Question: A hidden Markov model (HMM) is one in which you observe a sequence of observations, but do not know the sequence of states the model went through to generate the observations. Analyses of hidden Markov models seek to recover the sequence of hidden states from the observed data.
I have data with both observations and hidden states (observations are of continuous values) where the hidden states were tagged by an expert. I would like to train a HMM that would be able - based on a (previously unseen) sequence of observations - to recover the corresponding hidden states.
Is there any R package to do that? Studying the existing packages (depmixS4, HMM, seqHMM - for categorical data only) allows you to specify a number of hidden states only.
Example:
'''
data.tagged.by.expert = data.frame(
hidden.state = c("Wake", "REM", "REM", "NonREM1", "NonREM2", "REM", "REM", "Wake"),
sensor1 = c(1,1.2,1.2,1.3,4,2,1.78,0.65),
sensor2 = c(7.2,5.3,5.1,1.2,2.3,7.5,7.8,2.1),
sensor3 = c(0.01,0.02,0.08,0.8,0.03,0.01,0.15,0.45)
)
data.newly.measured = data.frame(
sensor1 = c(2,3,4,5,2,1,2,4,5,8,4,6,1,2,5,3,2,1,4),
sensor2 = c(2.1,2.3,2.2,4.2,4.2,2.2,2.2,5.3,2.4,1.0,2.5,2.4,1.2,8.4,5.2,5.5,5.2,4.3,7.8),
sensor3 = c(0.23,0.25,0.23,0.54,0.36,0.85,0.01,0.52,0.09,0.12,0.85,0.45,0.26,0.08,0.01,0.55,0.67,0.82,0.35)
)
'''
I would like to create a HMM with discrete time whrere random variable represents the hidden state at time ,  {}, and 3 continuous random variables representing the observations at time .
'''
model.hmm = learn.model(data.tagged.by.user)
'''
Then I would like to use the created model to estimate hidden states responsible for newly measured observations
'''
hidden.states = estimate.hidden.states(model.hmm, data.newly.measured)
'''
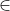
Answer: ### Data (training/testing)
To be able to run learning methods for Naive Bayes classifier, we need longer data set
'''
states = c("NonREM1", "NonREM2", "NonREM3", "REM", "Wake")
artificial.hypnogram = rep(c(5,4,1,2,3,4,5), times = c(40,150,200,300,50,90,30))
data.tagged.by.expert = data.frame(
hidden.state = states[artificial.hypnogram],
sensor1 = log(artificial.hypnogram) + runif(n = length(artificial.hypnogram), min = 0.2, max = 0.5),
sensor2 = 10*artificial.hypnogram + sample(c(-8:8), size = length(artificial.hypnogram), replace = T),
sensor3 = sample(1:100, size = length(artificial.hypnogram), replace = T)
)
hidden.hypnogram = rep(c(5,4,1,2,4,5), times = c(10,10,15,10,10,3))
data.newly.measured = data.frame(
sensor1 = log(hidden.hypnogram) + runif(n = length(hidden.hypnogram), min = 0.2, max = 0.5),
sensor2 = 10*hidden.hypnogram + sample(c(-8:8), size = length(hidden.hypnogram), replace = T),
sensor3 = sample(1:100, size = length(hidden.hypnogram), replace = T)
)
'''
## Solution
In the solution, we used Viterbi algorithm - combined with Naive Bayes classifier.
At each clock time , a Hidden Markov Model consist of
- an unobserved state (denoted as hidden.state in this case) taking a finite number of states '''
states = c("NonREM1", "NonREM2", "NonREM3", "REM", "Wake")
'''
- a set of observed variables (sensor1, sensor2, sensor3 in this case)
### Transition matrix
A new state is entered based upon a transition probability distribution
. This can be easily computed from data.tagged.by.expert e.g. using
'''
library(markovchain)
emit_p <- markovchainFit(data.tagged.by.expert$hidden.state)$estimate
'''
### Emission matrix
After each transition is made, an observation (sensor_i) is produced according to a conditional probability distribution  which depends on the current state H of hidden.state only. We will replace emmision matrices by Naive Bayes classifier.
'''
library(caret)
library(klaR)
library(e1071)
model = train(hidden.state ~ .,
data = data.tagged.by.expert,
method = 'nb',
trControl=trainControl(method='cv',number=10)
)
'''
### Viterbi algorithm
To solve the problem, we use <URL>
'''
# we expect the patient to be awake in the beginning
start_p = c(NonREM1 = 0,NonREM2 = 0,NonREM3 = 0, REM = 0, Wake = 1)
# Naive Bayes model
model_nb = model$finalModel
# the observations
observations = data.newly.measured
nObs <- nrow(observations) # number of observations
nStates <- length(states) # number of states
# T1, T2 initialization
T1 <- matrix(0, nrow = nStates, ncol = nObs) #define two 2-dimensional tables
row.names(T1) <- states
T2 <- T1
Byj <- predict(model_nb, newdata = observations[1,])$posterior
# init first column of T1
for(s in states)
T1[s,1] = start_p[s] * Byj[1,s]
# fill T1 and T2 tables
for(j in 2:nObs) {
Byj <- predict(model_nb, newdata = observations[j,])$posterior
for(s in states) {
res <- (T1[,j-1] * emit_p[,s]) * Byj[1,s]
T2[s,j] <- states[which.max(res)]
T1[s,j] <- max(res)
}
}
# backtract best path
result <- rep("", times = nObs)
result[nObs] <- names(which.max(T1[,nObs]))
for (j in nObs:2) {
result[j-1] <- T2[result[j], j]
}
# show the result
result
# show the original artificial data
states[hidden.hypnogram]
'''
### References
To read more about the problem, see <URL>